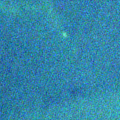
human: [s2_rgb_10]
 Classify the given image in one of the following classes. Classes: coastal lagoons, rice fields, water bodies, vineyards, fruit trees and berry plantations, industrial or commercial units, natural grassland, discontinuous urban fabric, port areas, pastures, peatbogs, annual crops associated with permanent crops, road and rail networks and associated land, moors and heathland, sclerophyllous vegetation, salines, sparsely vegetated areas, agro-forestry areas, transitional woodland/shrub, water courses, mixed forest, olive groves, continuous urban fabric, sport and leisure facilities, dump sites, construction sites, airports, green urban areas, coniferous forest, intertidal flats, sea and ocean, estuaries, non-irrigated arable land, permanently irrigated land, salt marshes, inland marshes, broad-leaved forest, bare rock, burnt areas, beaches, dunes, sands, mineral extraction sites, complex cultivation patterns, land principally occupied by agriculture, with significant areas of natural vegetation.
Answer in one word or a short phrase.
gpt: sea and ocean